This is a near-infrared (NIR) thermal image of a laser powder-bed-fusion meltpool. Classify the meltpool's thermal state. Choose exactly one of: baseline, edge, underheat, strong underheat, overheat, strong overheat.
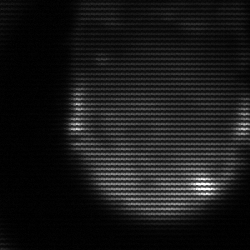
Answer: edge